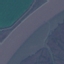
Land use / land cover: River